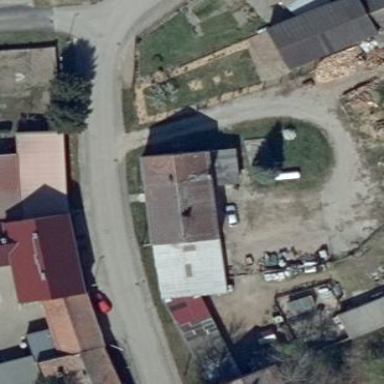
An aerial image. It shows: House with flat grey roof.